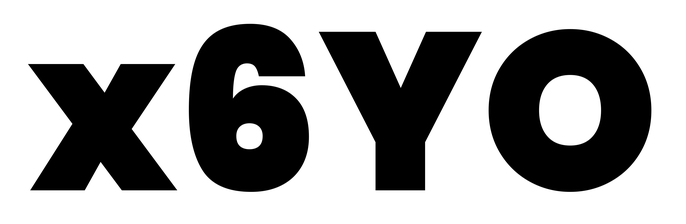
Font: Poppins-Black